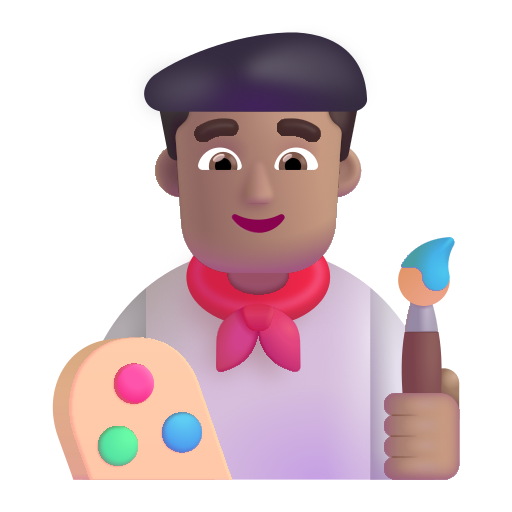
man artist color